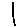
Label: line